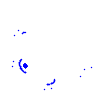
Particle: pion